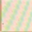
Piece: xx